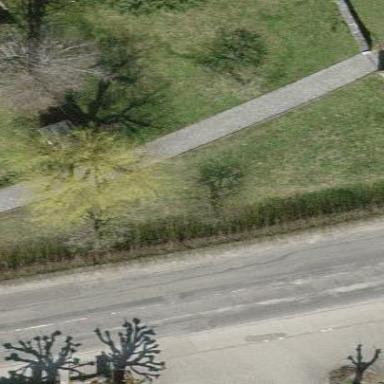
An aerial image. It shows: Grass field bordered by wall.